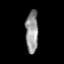
Tissue: skin
Cell type: Epithelial cells
Senescence score: 0.6834
Nuclear area (px): 524
Mean DAPI intensity: 147.216